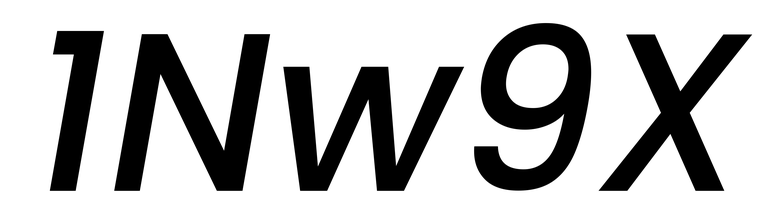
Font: Poppins-MediumItalic